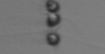
Label: Chaetoceros